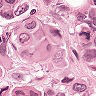
Metastatic tissue present: yes